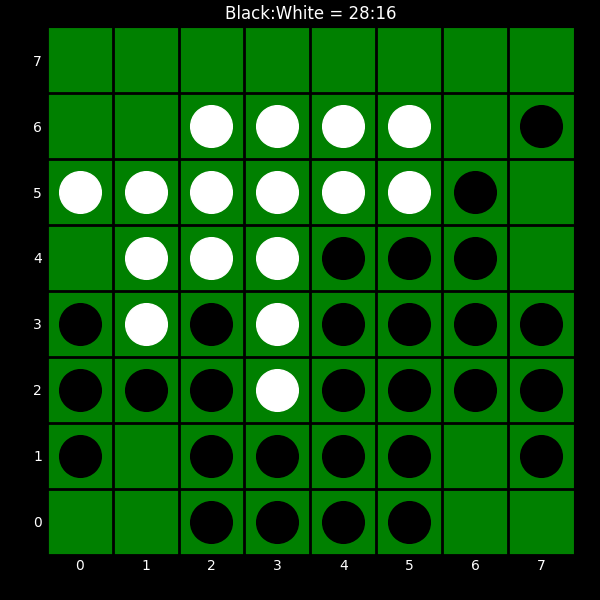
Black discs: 28
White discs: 16